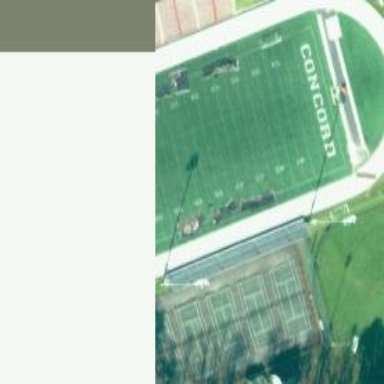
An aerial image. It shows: American football pitch for leisure and sport activities.